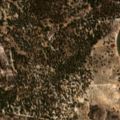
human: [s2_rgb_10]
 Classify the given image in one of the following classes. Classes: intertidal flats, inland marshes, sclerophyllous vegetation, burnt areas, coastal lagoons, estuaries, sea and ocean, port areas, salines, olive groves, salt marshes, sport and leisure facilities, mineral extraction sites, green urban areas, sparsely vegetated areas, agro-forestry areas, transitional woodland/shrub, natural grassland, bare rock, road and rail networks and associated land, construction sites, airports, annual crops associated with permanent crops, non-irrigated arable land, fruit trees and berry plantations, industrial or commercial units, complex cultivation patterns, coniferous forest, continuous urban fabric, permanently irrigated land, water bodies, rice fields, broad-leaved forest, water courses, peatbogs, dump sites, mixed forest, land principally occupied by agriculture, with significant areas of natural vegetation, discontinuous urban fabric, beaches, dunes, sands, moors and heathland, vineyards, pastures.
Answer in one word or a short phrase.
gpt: permanently irrigated land, mixed forest, transitional woodland/shrub